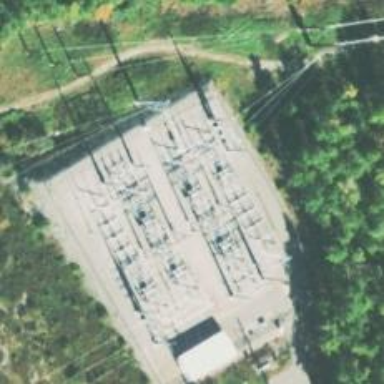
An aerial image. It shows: Switch for power supply.